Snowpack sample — Buffalo Mountain, Silverthorne, Colorado, USA (2/22/26, 2:02 PM MST)
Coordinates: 39.622, -106.113
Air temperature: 33 °F
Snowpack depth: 63 cm
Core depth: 50 cm
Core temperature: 28.4 °F
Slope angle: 11°, slope face: 116°
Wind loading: low
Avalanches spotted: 0
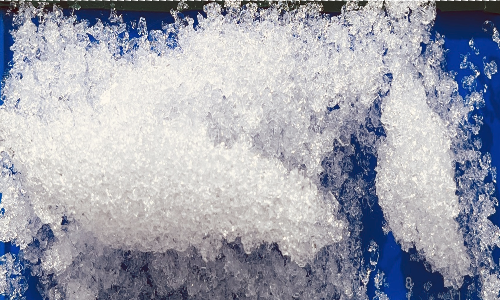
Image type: core
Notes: In a firebreak similar to site 1, minimal wind loading with no spotted avalanches (not many faces in view though)